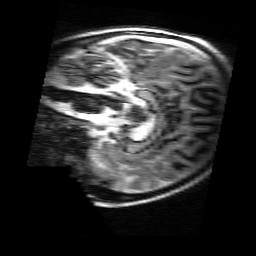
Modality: MP2RAGE
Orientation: sagittal
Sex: male
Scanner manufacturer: siemens
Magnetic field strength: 3 T
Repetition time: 5 s
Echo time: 0.00368 s